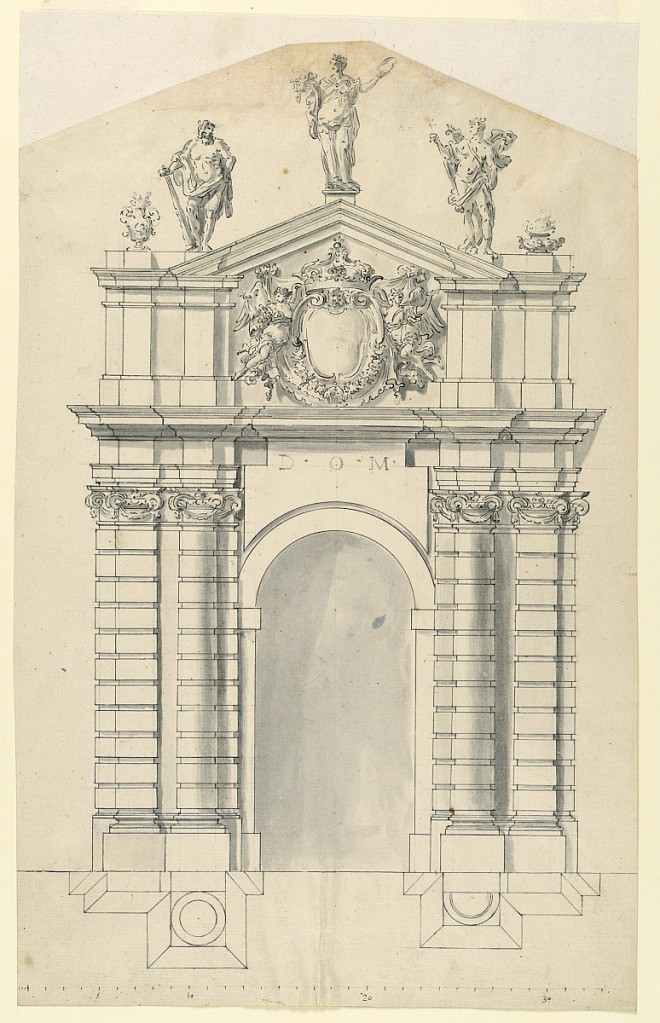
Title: Design for a gateway
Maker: Filippo Marchionni, Italian, 1732–1805
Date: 1750–1800
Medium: Graphite, pen and black, brush and wash on paper; verso: black chalk
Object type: Drawing
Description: Embedded rustic columns and pilasters flank the door frame, over which a tablet shows the beginning of an inscription "D.O.M." An attic with an angular pediment is above. A royal coat of arms with the Golden Fleece is to be supported by two genii. Ceres, Hercules and Apollo stand on top, flanked by bowls with fire, for which two alternative suggestions are made. Plan, scale underneath. On verso: rough sketch of a bracket on a capital.